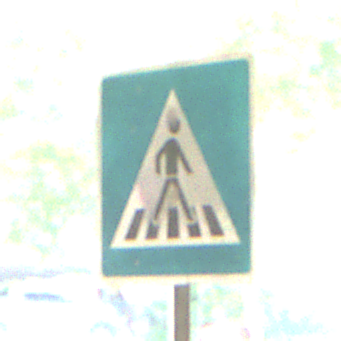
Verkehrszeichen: FussgaengerueberwegLinks
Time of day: Midday
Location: Indoor (Urban)
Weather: NotSpecified
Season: NotSpecified
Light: Natural